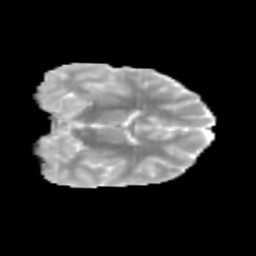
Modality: MD
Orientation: coronal
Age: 13
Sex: male
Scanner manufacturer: siemens
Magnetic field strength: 3 T
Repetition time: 3.8 s
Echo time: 0.07 s